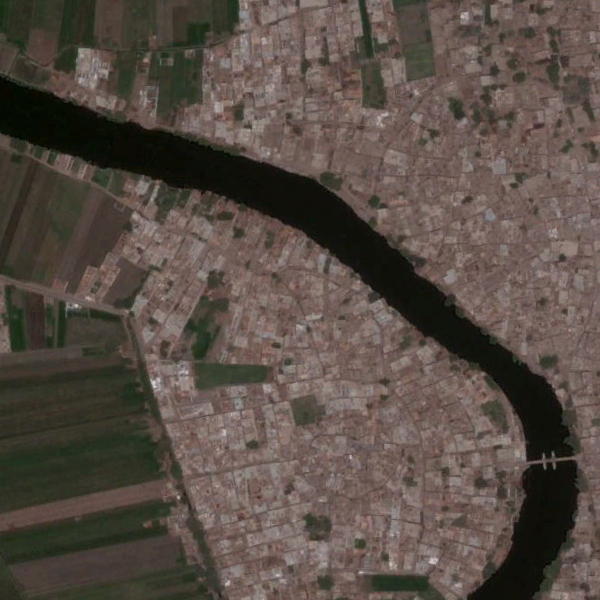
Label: River